Field crop: maize
Growth stage: 2
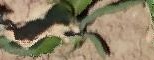
Species: maize